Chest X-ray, PA view. Patient: 20 years old, sex M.
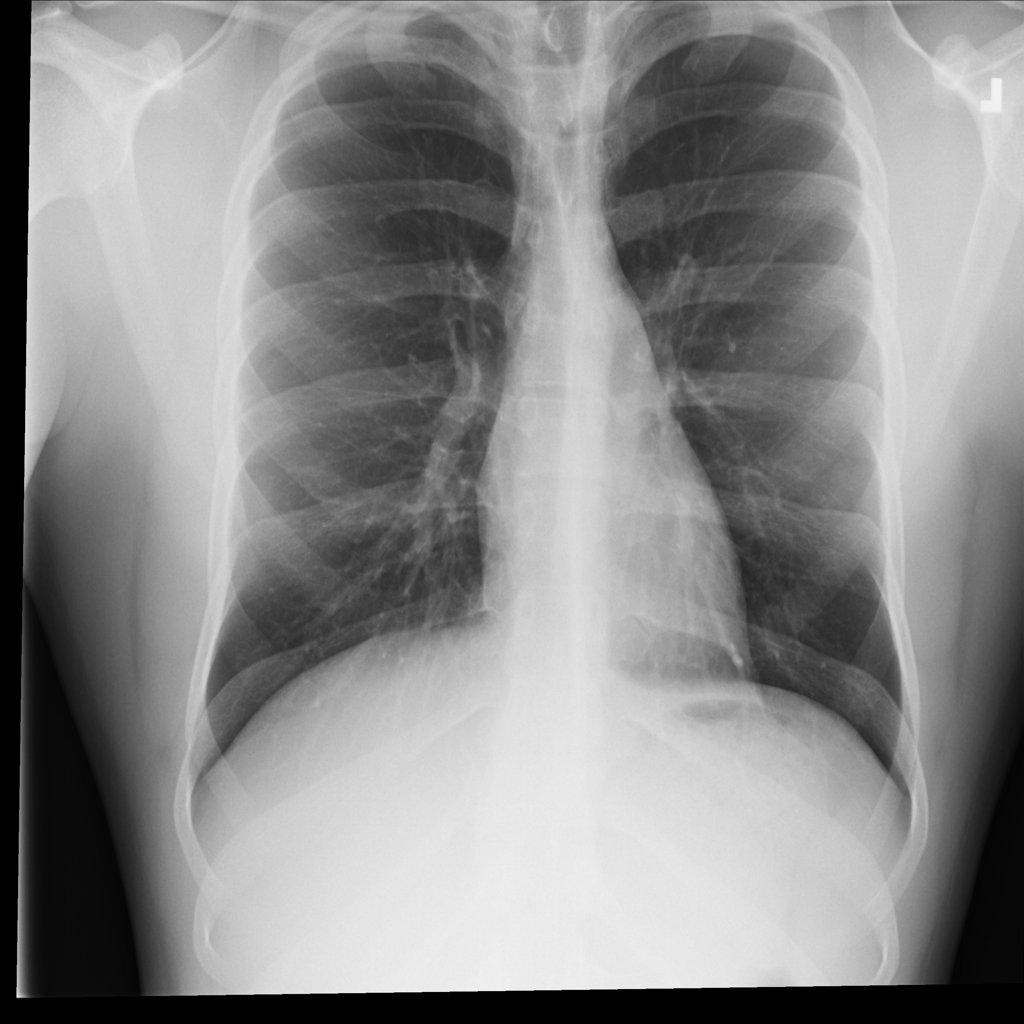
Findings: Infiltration